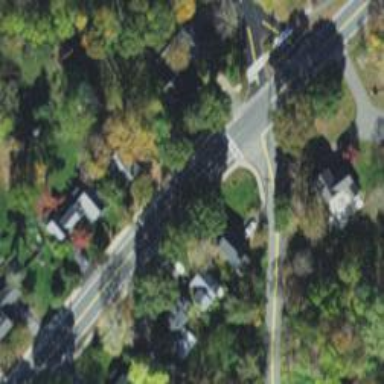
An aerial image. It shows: Marked crossing on the road.